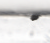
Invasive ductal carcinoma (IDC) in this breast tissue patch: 0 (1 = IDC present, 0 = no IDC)